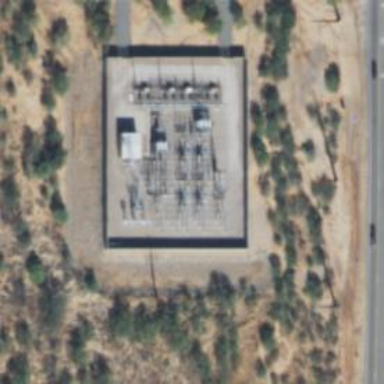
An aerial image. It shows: Switch for power supply.